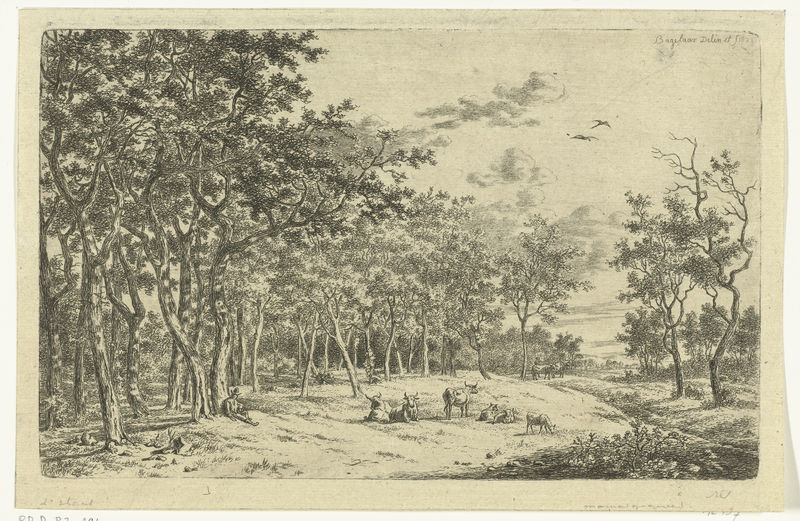
Titel: Landschap met een herder en zijn kudde aan de rand van het bos
Künstler: Ernst Willem Jan Bagelaar
Standort: Amsterdam
Institution: Rijksmuseum
Schlagwörter: himmel, wolken, bäume, landschaft, kühe, natur, vögel, wald, aue, herde, idylle, waldrand, rinder, druck, rain, schäfer, bukolik